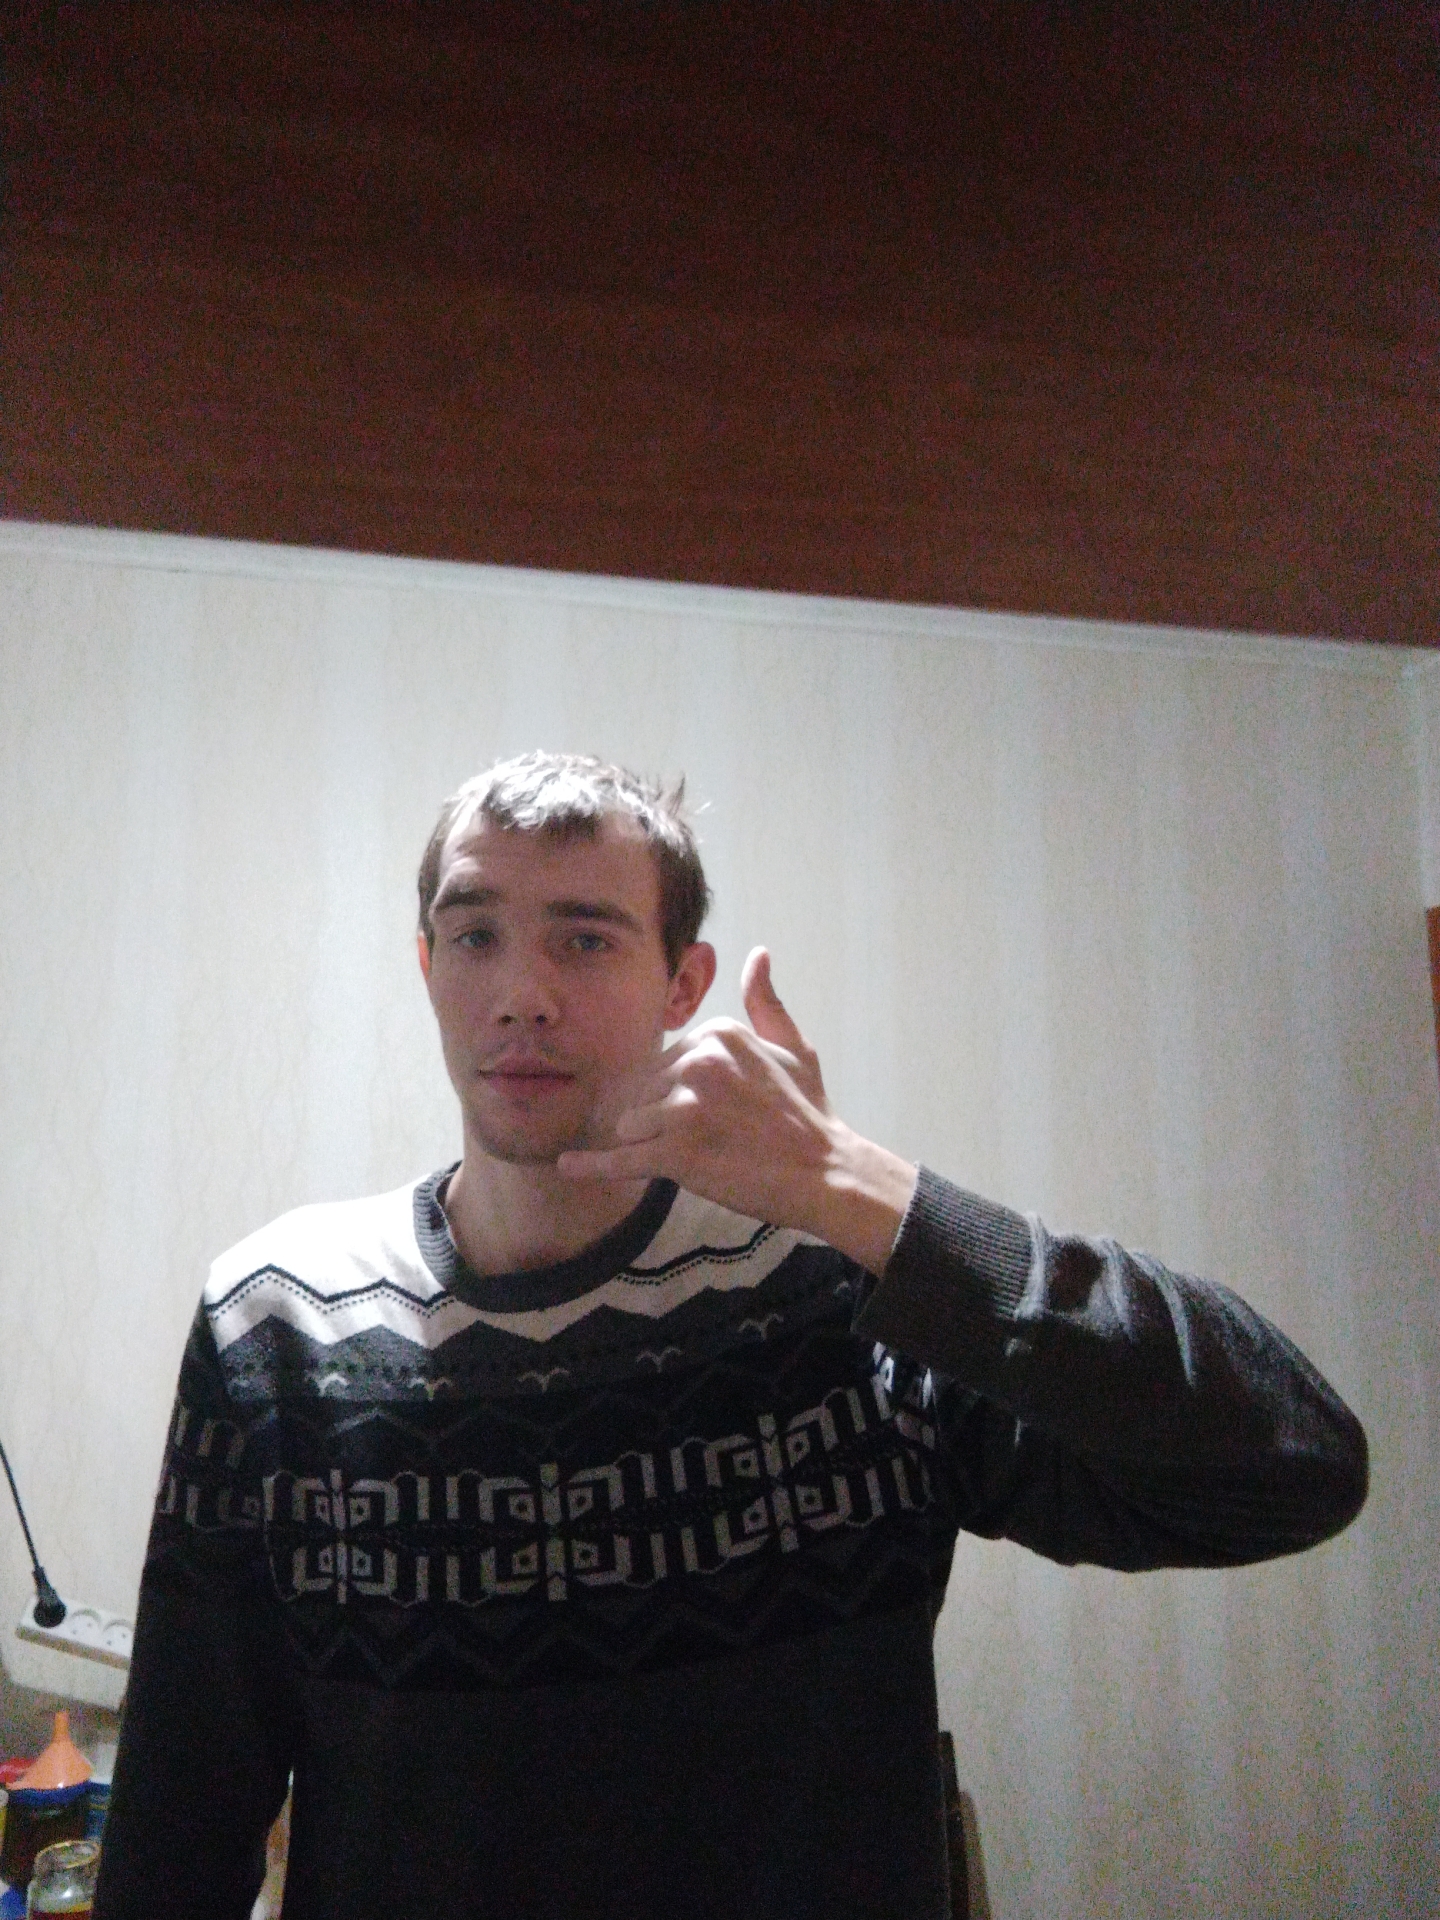
Label: noise